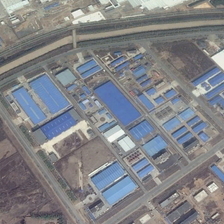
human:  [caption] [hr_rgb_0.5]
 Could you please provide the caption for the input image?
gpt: many buildings and some bareland are in an industrial area .

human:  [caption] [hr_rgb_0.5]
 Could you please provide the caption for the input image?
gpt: many buildings and some bareland are in an industrial area .

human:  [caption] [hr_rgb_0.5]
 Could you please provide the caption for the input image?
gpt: many buildings and some bareland are in an industrial area .

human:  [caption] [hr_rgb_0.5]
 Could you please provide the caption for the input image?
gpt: many buildings and some bareland are in an industrial area .

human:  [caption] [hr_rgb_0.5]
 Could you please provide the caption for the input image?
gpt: many buildings and some bareland are in an industrial area .